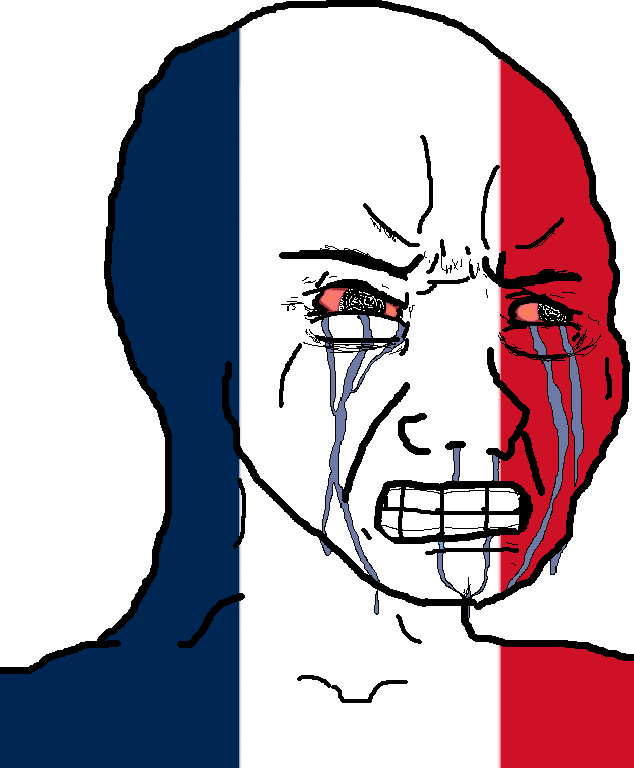
Label: 5_Crying_Wojak